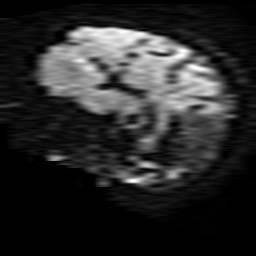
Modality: TRACE
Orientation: sagittal
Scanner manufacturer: ge
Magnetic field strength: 1.5 T
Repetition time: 8 s
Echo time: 0.0977 s